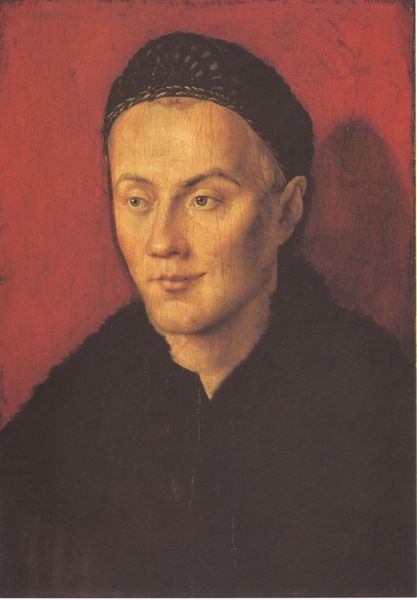
Titel: Bildnis eines Mannes (Porträt von Endres Dürer)
Künstler: Albrecht Dürer
Institution: Budapest, Museum der bildenden Künste
Schlagwörter: dunkel, gemälde, kopf, mann, schatten, umhang, grün, haar, hintergrund, hut, hüte, kopfbedeckungen, mund, nase, ohr, schwarz, stirn, blick, rot, haube, jung, kappe, mütze, mützen, wand, augen, gesicht, pelz, stirnband, hals, portrait, porträt, haare, mantel, augenbrauen, kinn, lippen, ohren, fell, kopfbedeckung, lächeln, düster, brauen, glatze, wange, ohrläppchen, hohe stirn, jüngling, pelzkragen, dunke, halbprofil, angewachsen, geflochten, rote, ausdrucksstark, kleuding